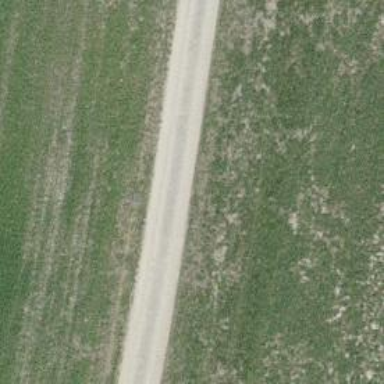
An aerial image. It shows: Well-maintained track road with grade 1 tracktype.